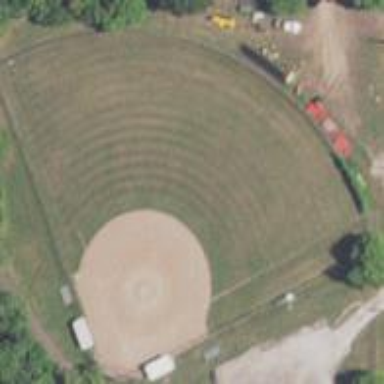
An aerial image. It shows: Baseball pitch for leisure and sports activities.